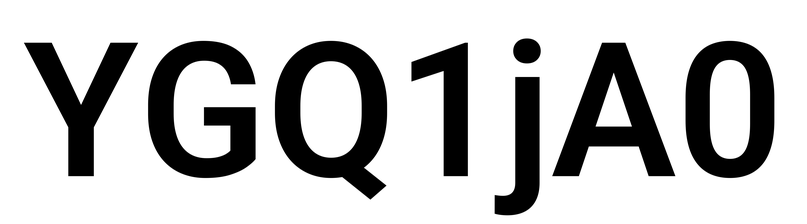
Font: Roboto_SemiBold